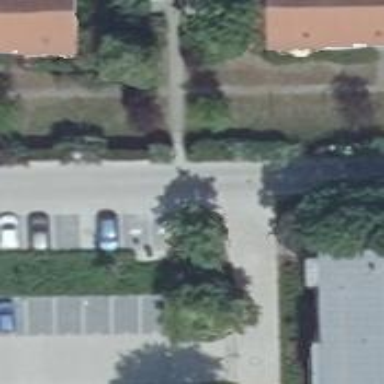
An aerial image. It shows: Footway made of concrete plates.